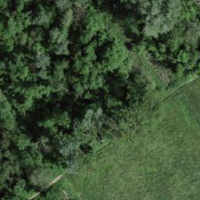
EUNIS habitat code: 41
Species observed at this site:
Euonymus europaeus
Prunus padus